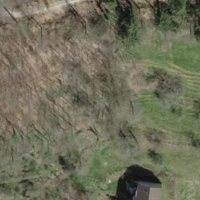
EUNIS habitat code: 44
Species observed at this site:
Fraxinus excelsior